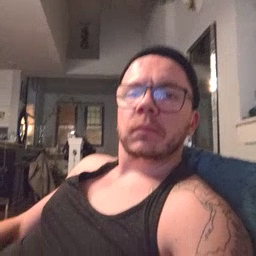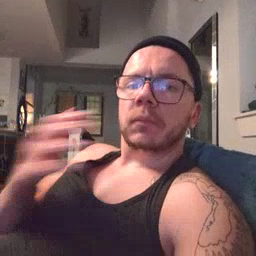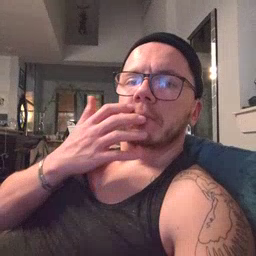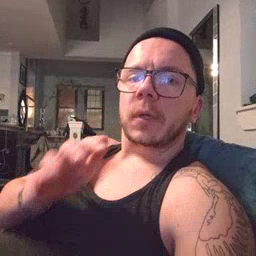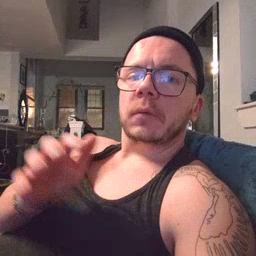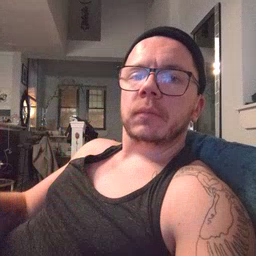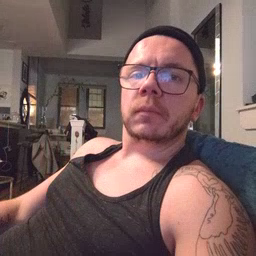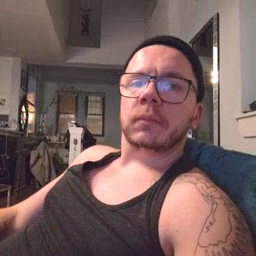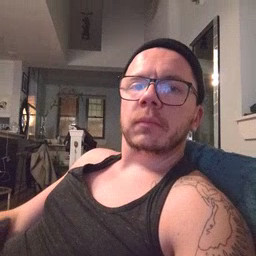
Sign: hot